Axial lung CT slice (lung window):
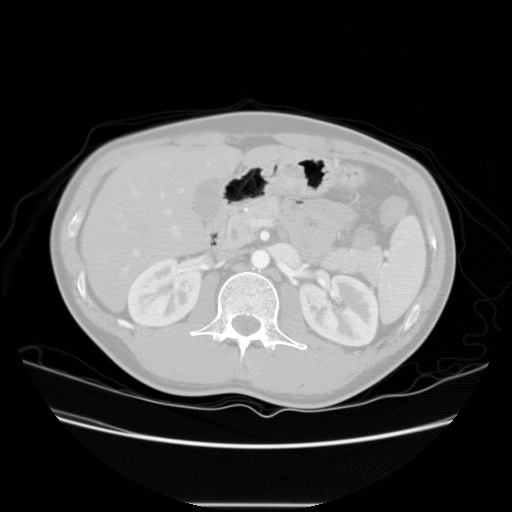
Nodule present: no